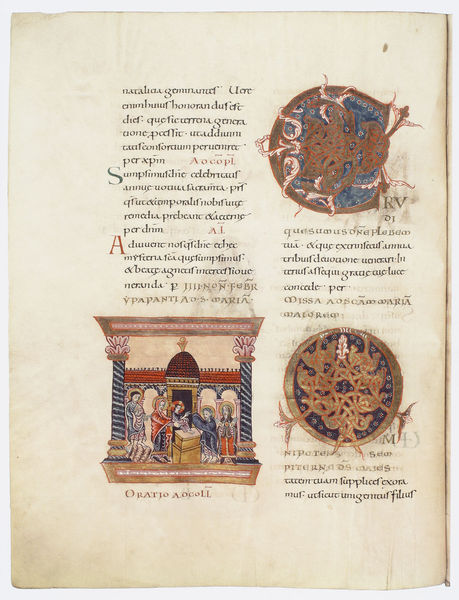
Titel: Göttinger Sakramentar
Institution: Göttingen, Staats- und Universitätsbibliothek
Schlagwörter: blau, falke, menschen, bunt, schmuck, schwarz, säule, säulen, rot, ornament, band, bibel, bild, kirche, gold, schrift, bilder, rede, farbe, geflecht, buch, monogramm, seite, buchstabe, buchstaben, schlange, altar, buchseite, wappen, heiligenschein, jesus, mittelalter, kapelle, heilige, urkunde, emblem, heilig, taufe, schrein, verzierungen, handschrift, latein, lateinisch, kapitälchen, heinrich, apostel, buchmalerei, majuskel, codex, illustartion, buchkunst, oratio, a, o, 1400, c, 1200, marginale, 1300, litai